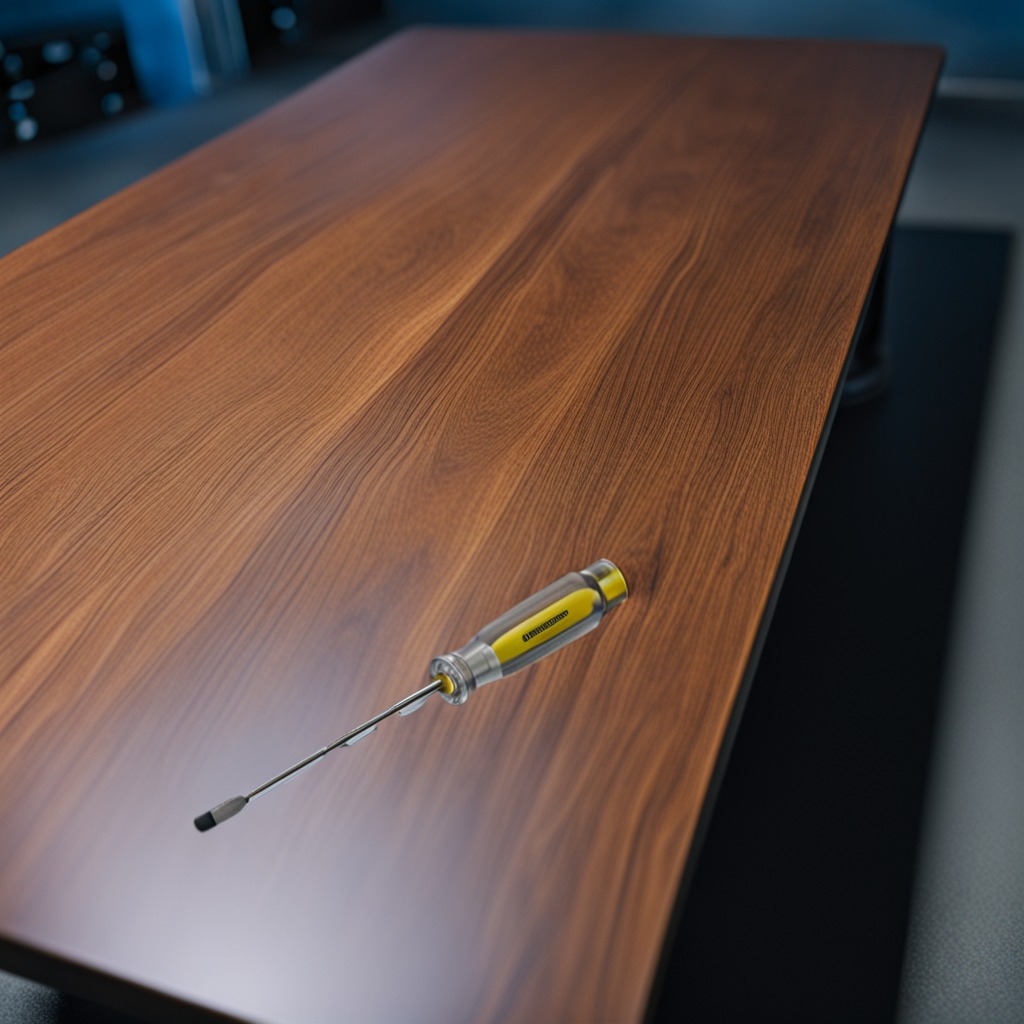
A screwdriver lies on the table.